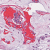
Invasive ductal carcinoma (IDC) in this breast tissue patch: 1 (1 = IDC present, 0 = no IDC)